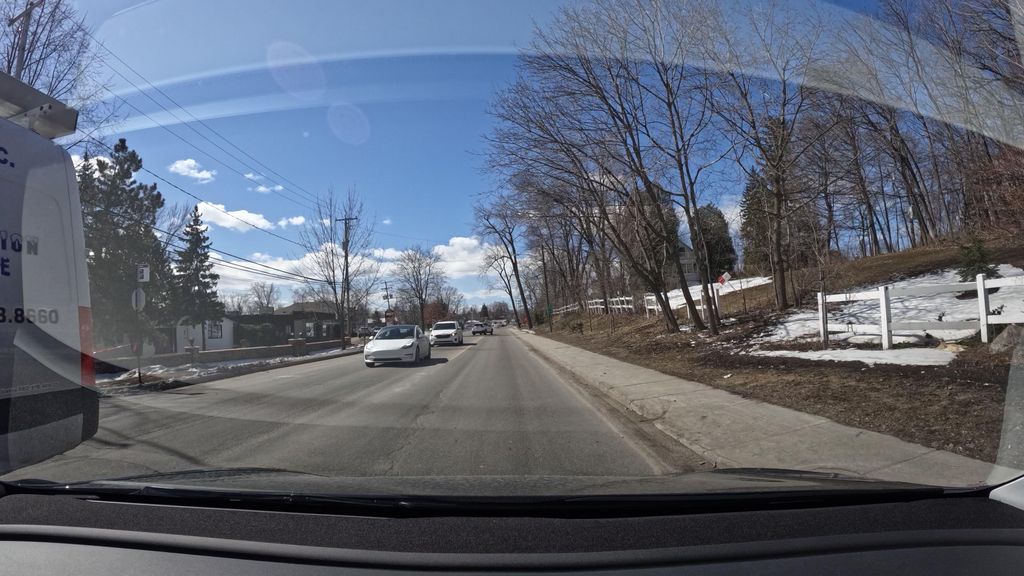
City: montreal